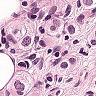
Metastatic tissue present: yes